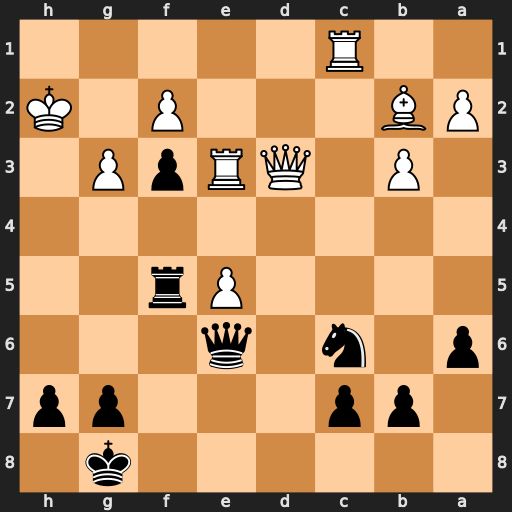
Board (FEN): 6k1/1pp3pp/p1n1q3/4Pr2/8/1P1QRpP1/PB3P1K/2R5
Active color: b
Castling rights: -
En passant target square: -
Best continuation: Rh5+ Kg1 Rh1+ Kxh1 Qh3+ Kg1 Qg2#